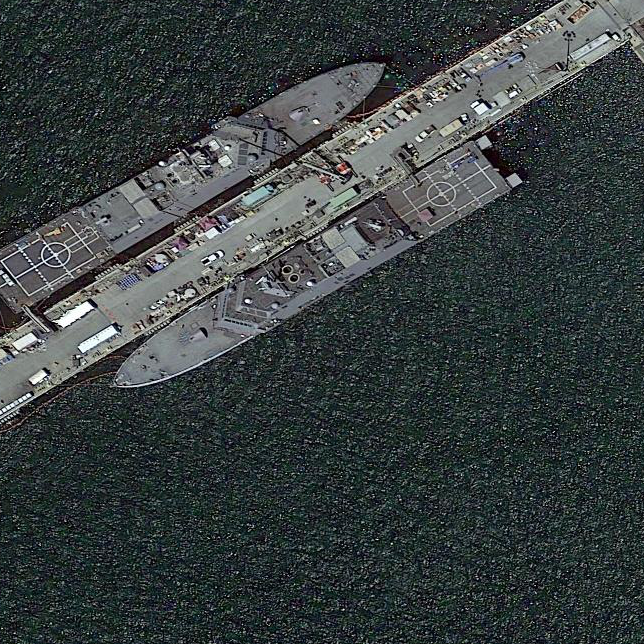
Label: cruiser